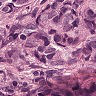
Metastatic tissue present: yes